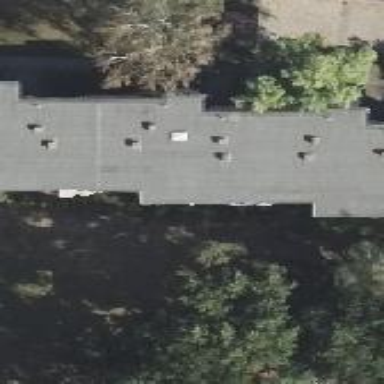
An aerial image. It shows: Apartment building with flat roof.